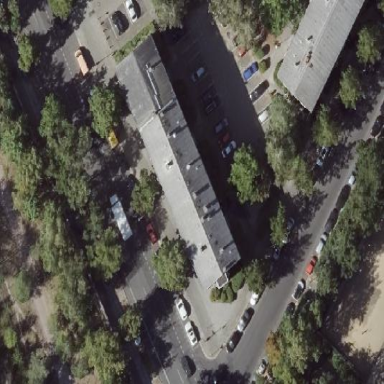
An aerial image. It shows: Grey coloured apartments building.